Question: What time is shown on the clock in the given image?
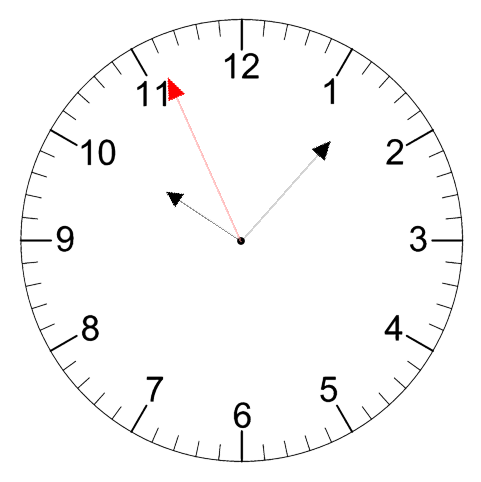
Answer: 10:06:56